Question: Having the following schema:

Is there a way to simplify the following query and translate it to LINQ-SQL in a more friendly version?
'''
SELECT DISTINCT(c.id_credito), c.expediente, c.status
FROM creditos AS C
JOIN acreditados AS A ON A.id_credito = C.id_credito
WHERE A.id_acreditado NOT IN
(SELECT d.id_acreditado
FROM disposiciones_acreditados AS D)
'''
Suggestions?
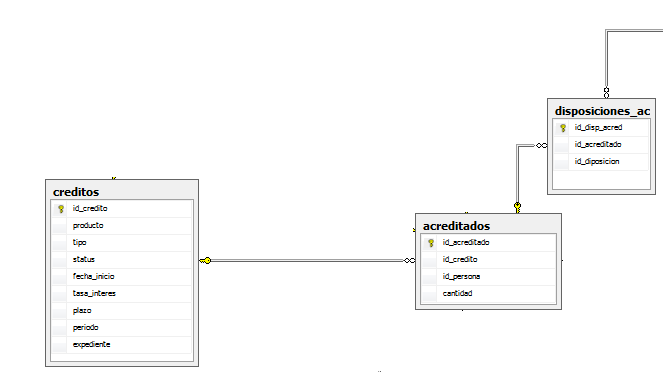
Answer: I found the solution using the NOT EXISTS condition which according to <URL> article is faster in execution.
So the query I was looking for is:
'''
SELECT DISTINCT(c.id_credito), c.expediente, c.status
FROM creditos AS C
JOIN acreditados AS A ON A.id_credito = C.id_credito
WHERE NOT EXISTS
(SELECT NULL AS EMPTY
FROM disposiciones_acreditados AS D
WHERE D.id_acreditado = A.id_acreditado)
'''
With LINQ equivalent:
'''
(from c in context.creditos
join a in context.acreditados on c.IDCredito equals a.IDCredito
where !(from d in context.disposiciones_acreditados
select d.IDAcreditado).Contains(a.IDAcreditado)
select c).Distinct();
'''